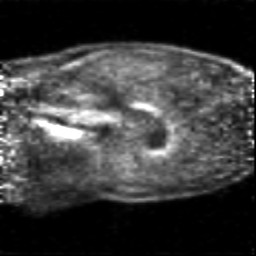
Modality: PET
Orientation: sagittal
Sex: male
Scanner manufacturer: siemens